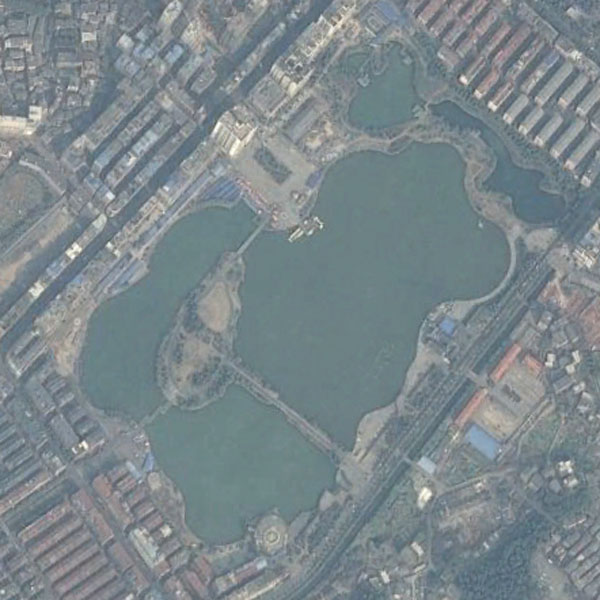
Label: Park